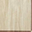
Piece: xx